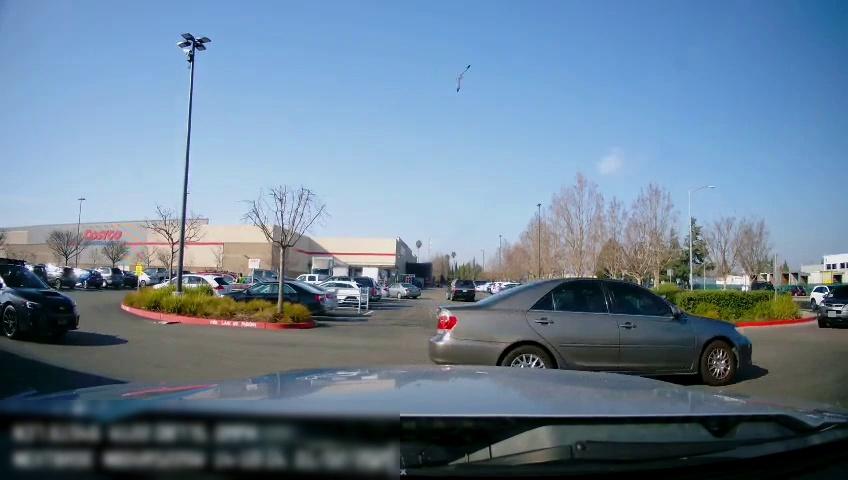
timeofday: Day
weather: Sunny
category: Drivable Space
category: Vehicles | Car
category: Vehicles | Car
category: Vehicles | SUV
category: Vehicles | SUV
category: Vehicles | SUV
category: Vehicles | SUV
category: Vehicles | SUV
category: Vehicles | Car
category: Vehicles | Car
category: Vehicles | Car
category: Vehicles | Car
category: Vehicles | Car
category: Vehicles | SUV
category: Vehicles | Truck
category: Vehicles | Truck
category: Vehicles | SUV
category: Vehicles | SUV
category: Vehicles | SUV
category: Vehicles | SUV
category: Vehicles | Car
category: Vehicles | Car
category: Vehicles | SUV
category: Traffic | Signs